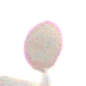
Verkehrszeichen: VerbotUeberholenEinspurigeFahrzeuge
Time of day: SunriseSunset
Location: Outdoor (Nature)
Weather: Clear
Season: NotSpecified
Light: Natural